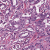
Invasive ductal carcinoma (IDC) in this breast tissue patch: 1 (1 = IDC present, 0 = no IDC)